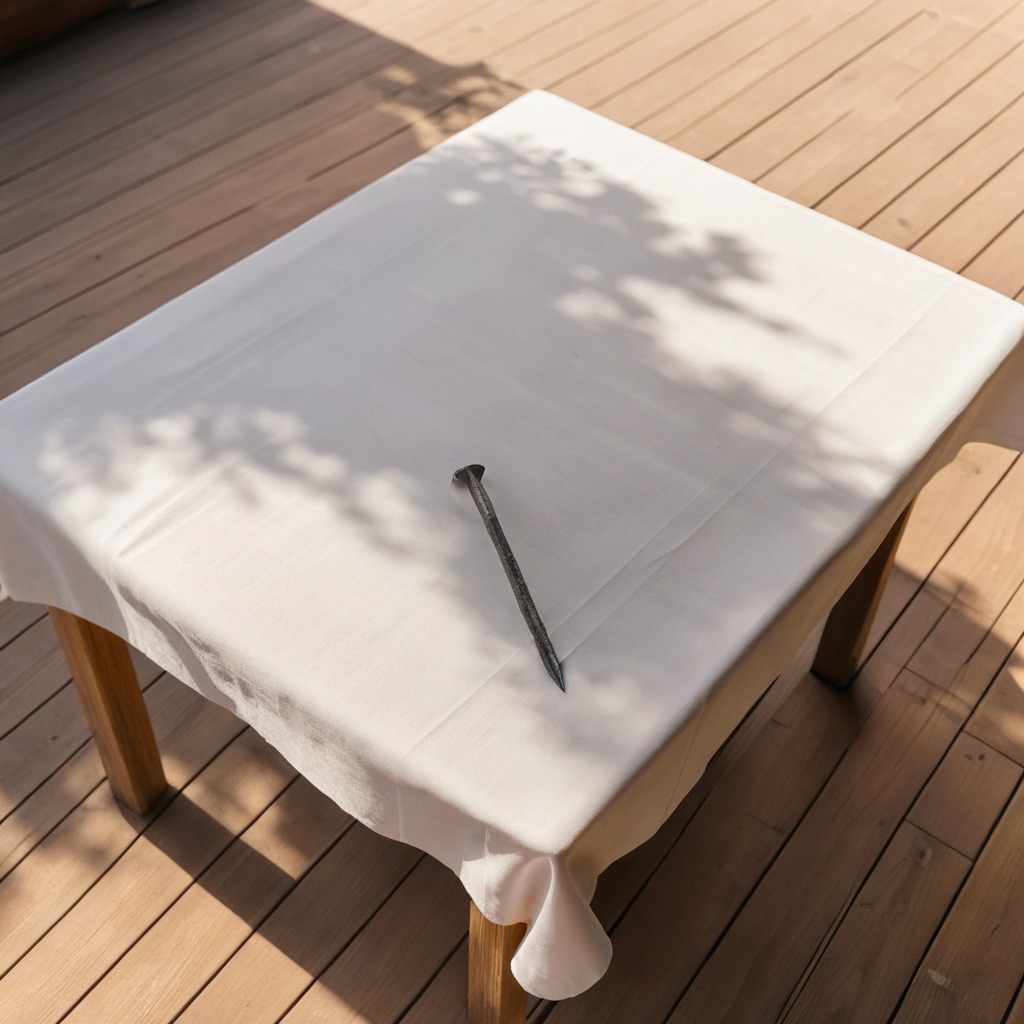
An iron nail is lying on the wooden table.